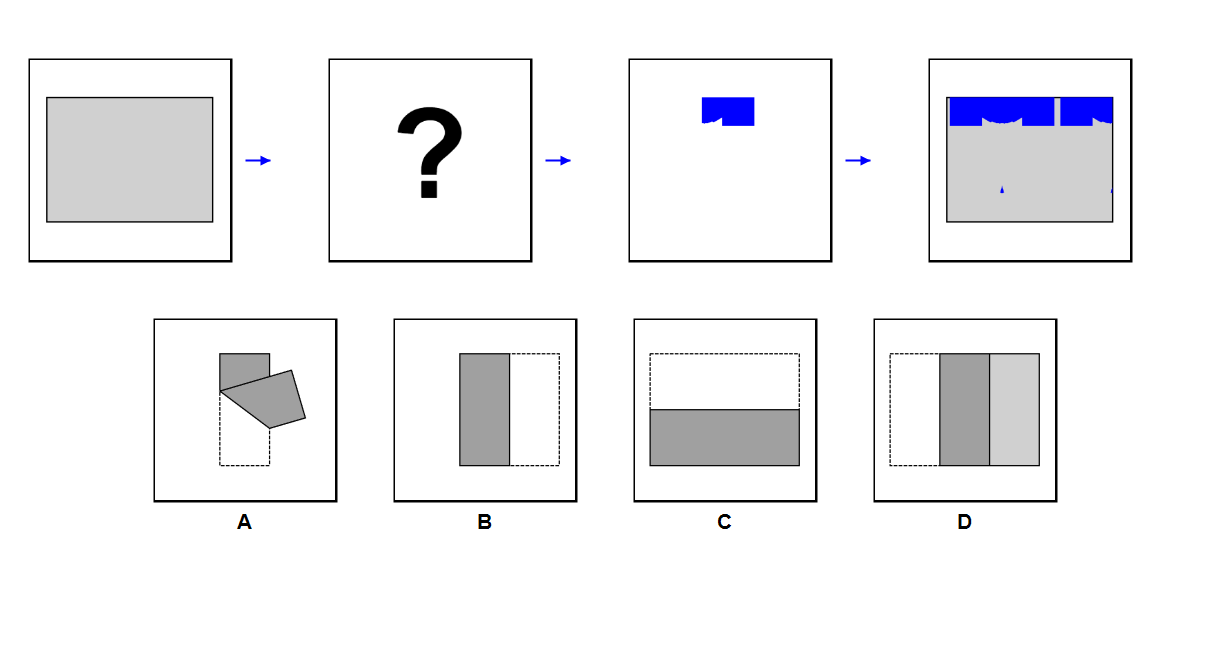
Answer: C